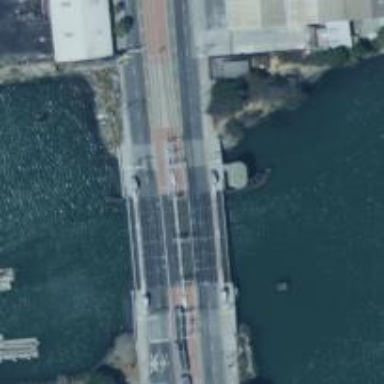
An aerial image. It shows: Light rail railway on movable bridge with contact line electrification.